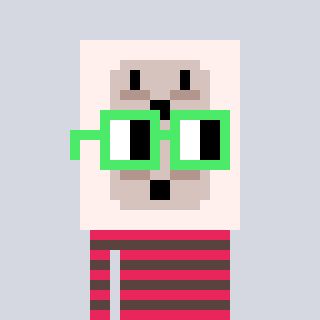
a pixel art character with square light green glasses, a outlet-shaped head and a darkbrown-colored body on a cool background